Interaction volume radius: 5 \u00c5
Interaction volume height: 35 \u00c5
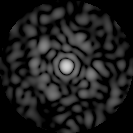
Disorder parameter: 0.826